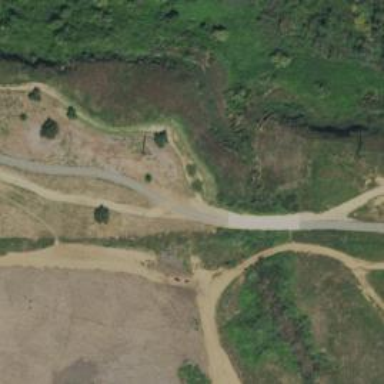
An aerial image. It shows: Bridged brideway.